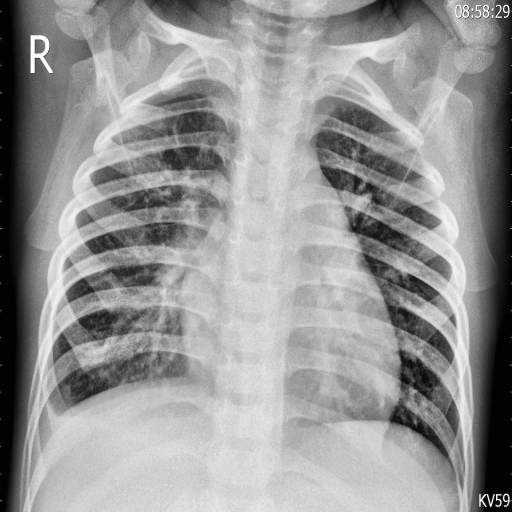
Finding: PNEUMONIA